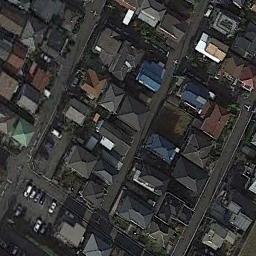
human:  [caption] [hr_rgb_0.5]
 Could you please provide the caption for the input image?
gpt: There are many roads and neatly arranged houses and trees in densely populated areas .

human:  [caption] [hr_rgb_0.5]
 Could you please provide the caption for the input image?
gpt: The houses are separated by paths .

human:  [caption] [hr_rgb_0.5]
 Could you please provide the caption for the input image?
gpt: The dense residential is next to the parking lot .

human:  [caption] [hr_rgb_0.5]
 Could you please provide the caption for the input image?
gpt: A dense residential area has lots of houses arranged neatly and some roads go through the residential area .

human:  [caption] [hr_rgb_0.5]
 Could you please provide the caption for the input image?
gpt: There are buildings of different colors on a dense residential area .